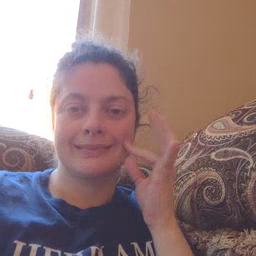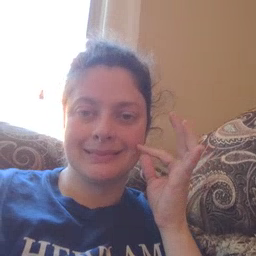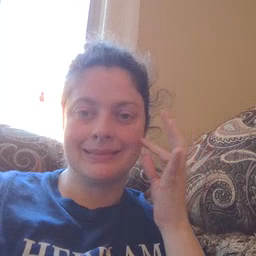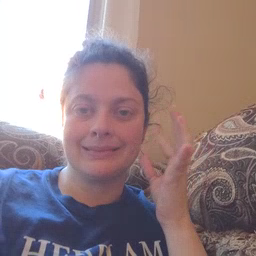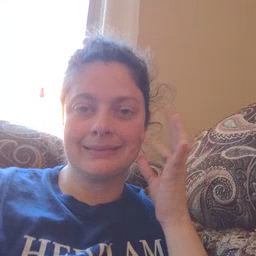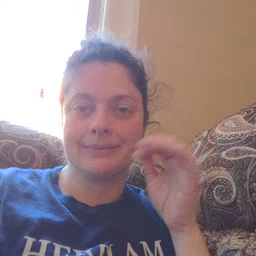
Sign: kitty